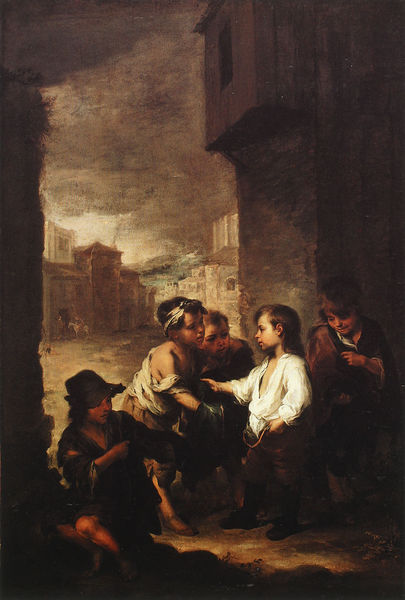
Titel: Der hl. Thomas von Villanueva als Kind, seine Kleider unter Bettlerjungen aufteilend
Künstler: Bartolomé Esteban Murillo
Institution: Cincinnati, The Cincinnati Art Museum
Schlagwörter: berg, dunkel, gemälde, gruppe, himmel, schatten, weiß, menschen, sitzen, stadt, braun, grau, hut, licht, nacht, schwarz, strasse, haus, tuch, gespräch, hemd, hose, arm, stirnband, zerrissen, öl, häuser, gewand, kind, personen, kinder, pferd, kopfbedeckung, spanien, gasse, schuhe, jungen, knaben, platz, haarband, ölgemälde, spielen, finster, junge, spiel, erker, hauswand, draußen, gedeckt, armut, zwerge, betteln, bande, straßenkinder, +stehen